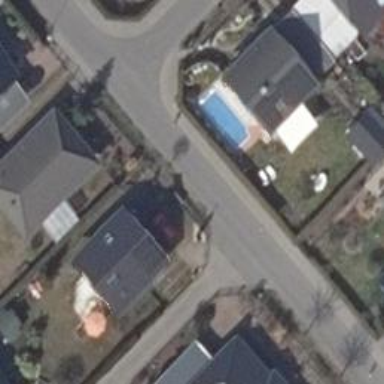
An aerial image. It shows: Residential road with asphalt surface and sidewalk on the left side.